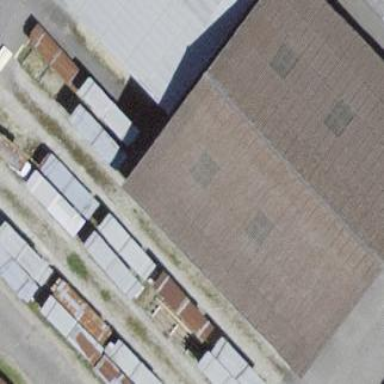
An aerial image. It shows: Warehouse.